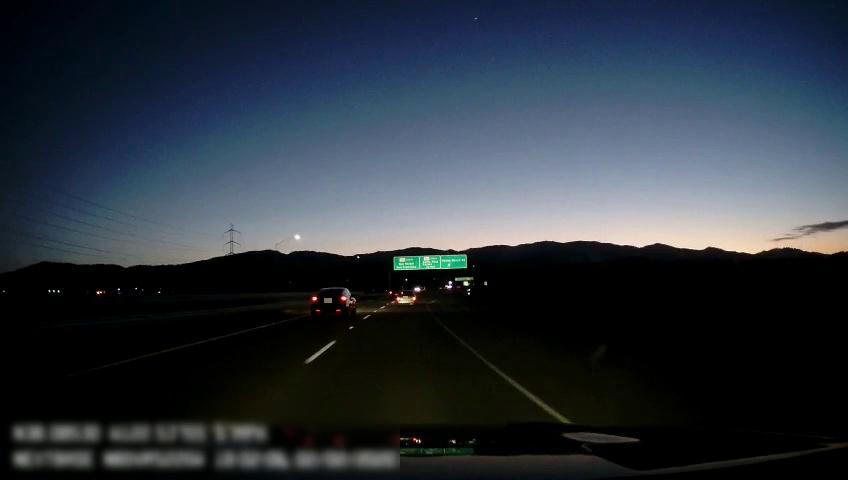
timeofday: Dusk/Dawn/Twilight
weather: Other
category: Drivable Space
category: Drivable Space
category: Vehicles | SUV
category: Vehicles | Car
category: Vehicles | Car
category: Lanes | Alternate Lane
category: Lanes | Current Lane
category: Lanes | Current Lane
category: Traffic | Signs
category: Traffic | Signs
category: Traffic | Signs